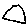
Label: triangle